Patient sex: M
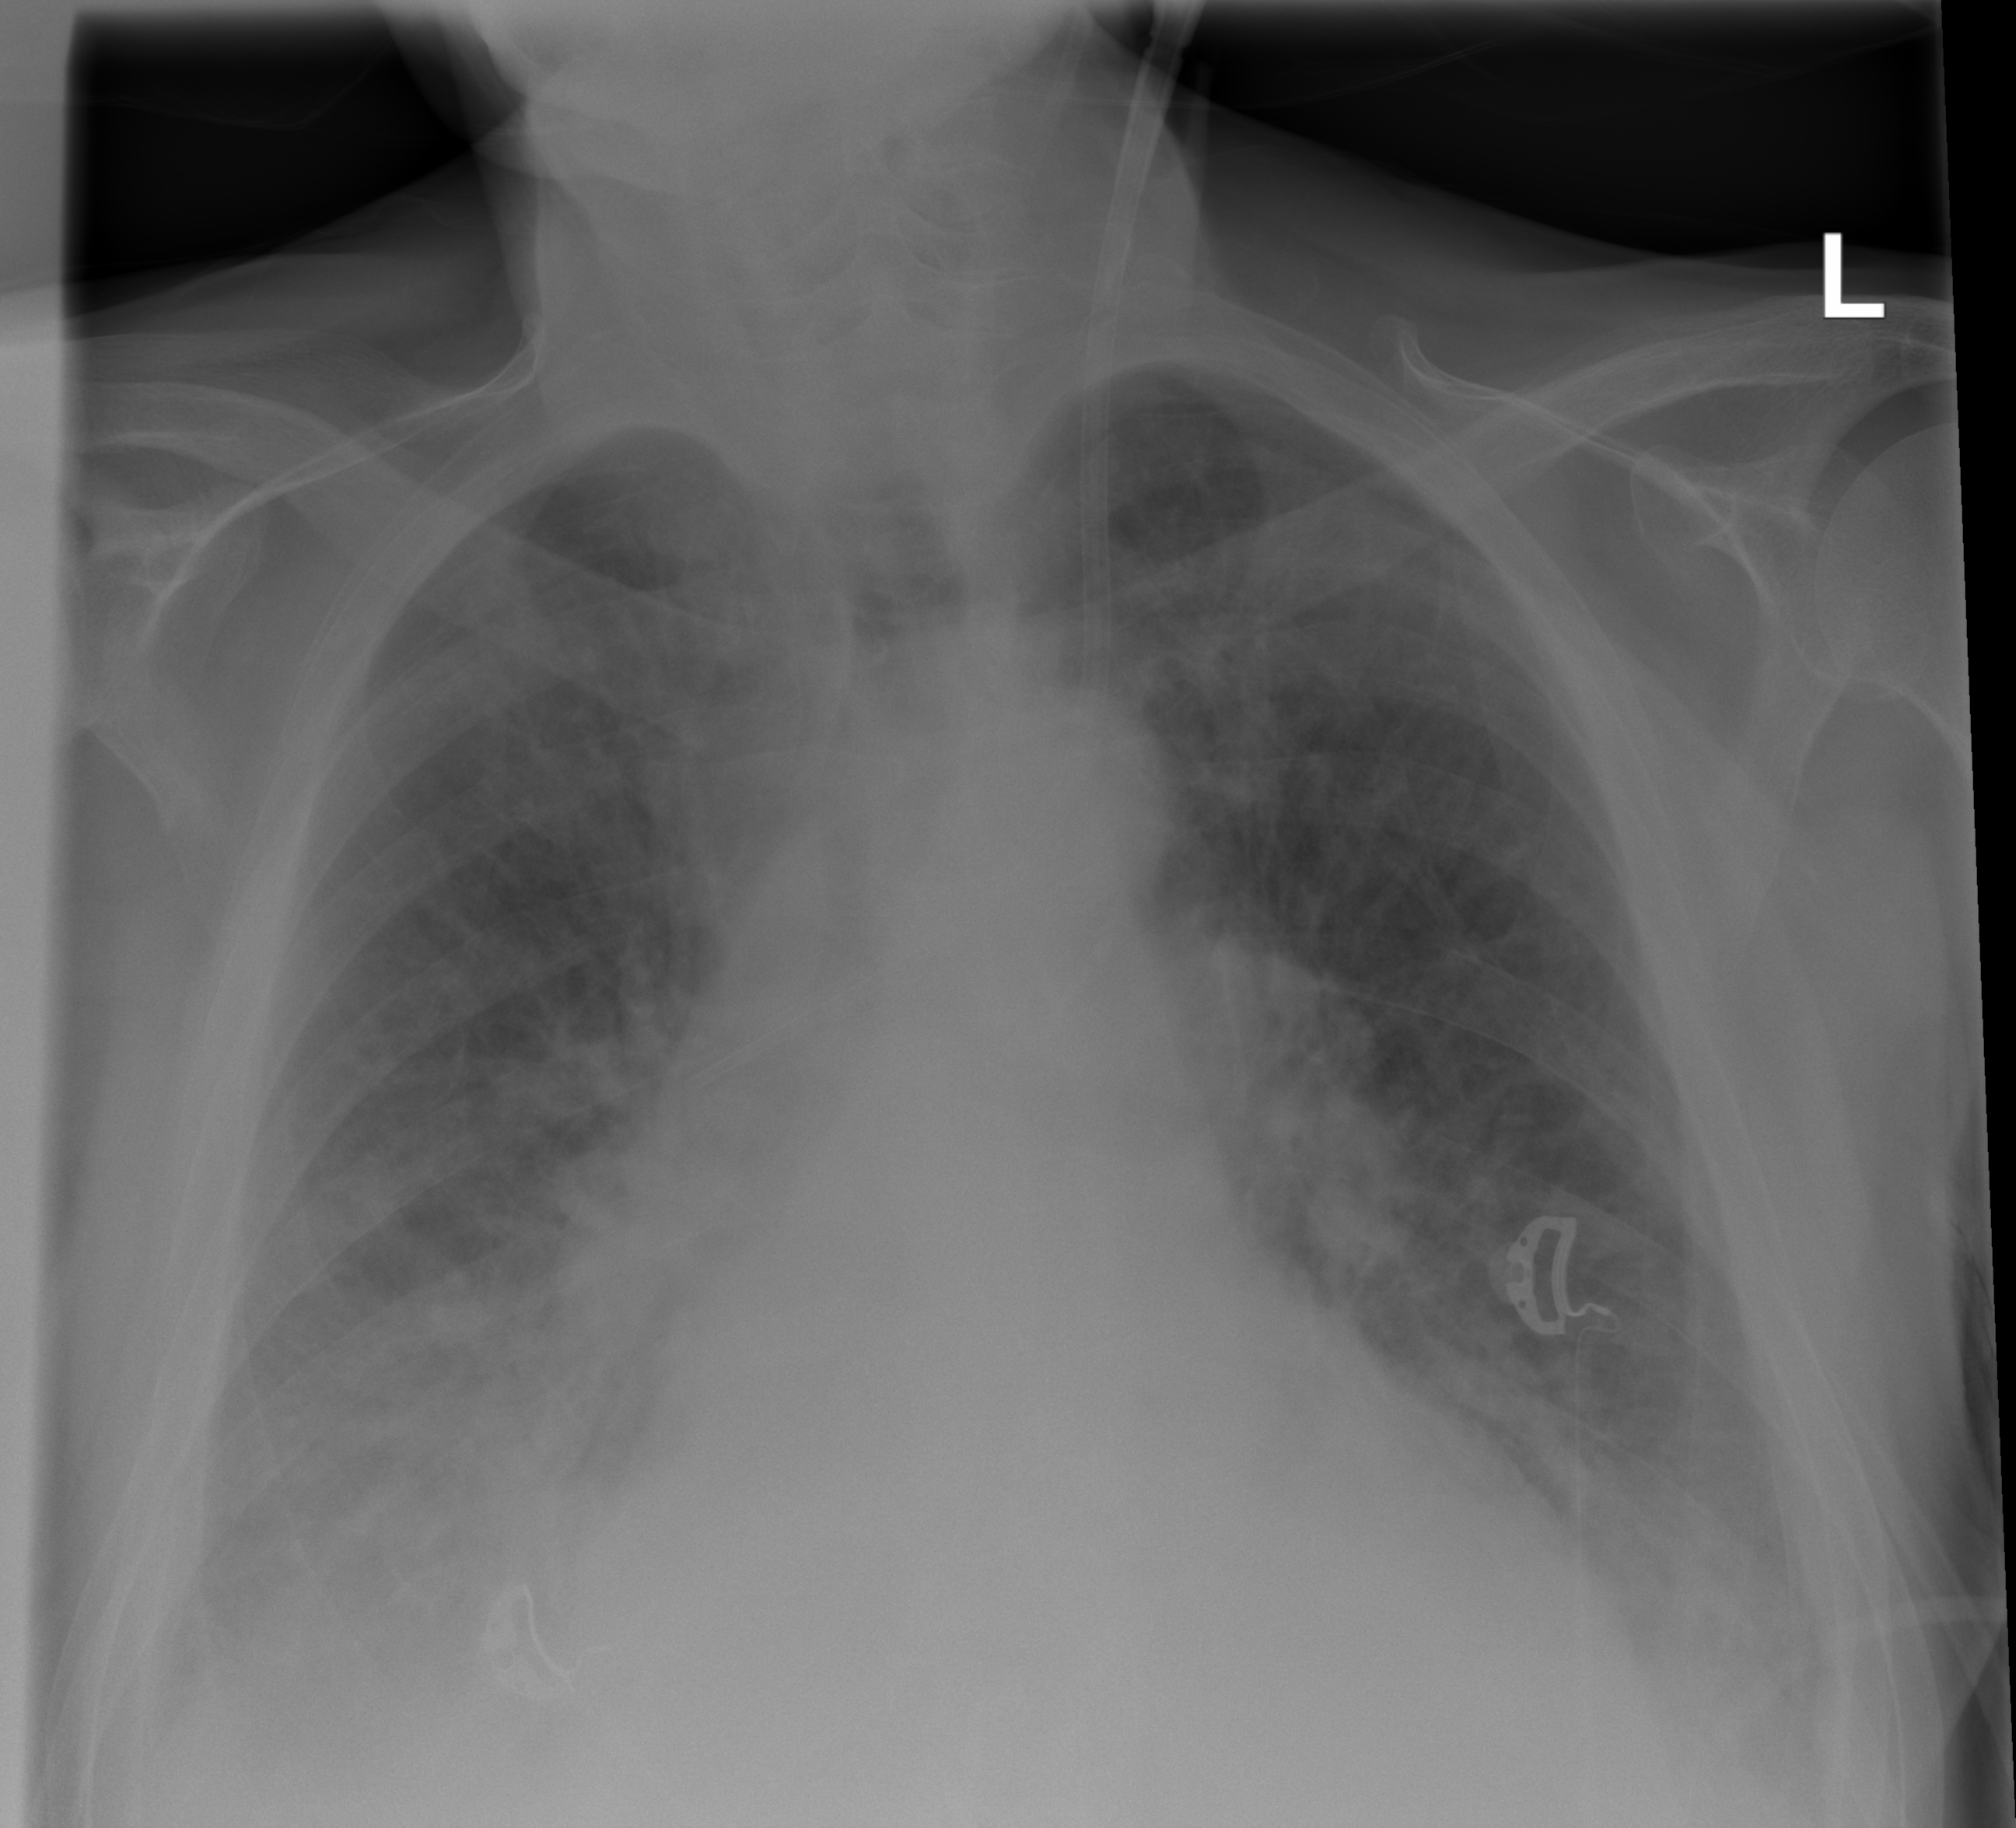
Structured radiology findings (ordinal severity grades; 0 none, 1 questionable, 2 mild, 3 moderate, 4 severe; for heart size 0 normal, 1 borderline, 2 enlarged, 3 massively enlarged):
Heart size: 2
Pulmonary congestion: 2
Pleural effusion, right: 2
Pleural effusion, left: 2
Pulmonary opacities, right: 2
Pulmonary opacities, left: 2
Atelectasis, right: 2
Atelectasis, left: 2